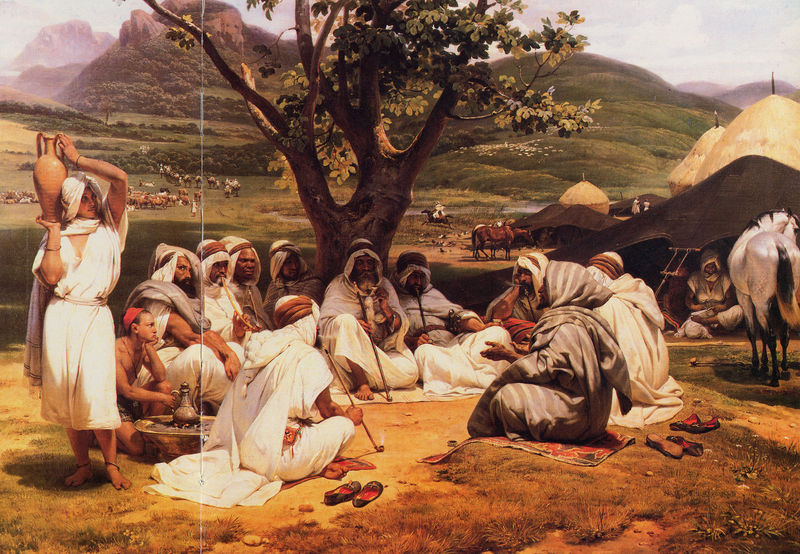
Titel: L'Arabe diseur de contes, Der arabische Geschichtenerzähler
Künstler: Horace Vernet
Standort: London
Institution: Wallace Collection
Schlagwörter: baum, berg, blätter, felsen, gemälde, gruppe, himmel, laub, mann, schatten, wasser, weiß, bäume, frauen, gelb, grün, landschaft, menschen, ocker, sand, sitzen, äste, braun, frau, grau, hintergrund, kleid, licht, männer, orange, schwarz, stroh, dach, gras, gürtel, rot, schleier, tiere, tuch, wiese, gespräch, malerei, teppich, versammlung, bärte, gericht, bibel, falten, tablett, tragen, öl, baumstamm, erde, feld, horizont, häuser, hügel, natur, vieh, weide, hütte, sonne, boden, gewand, mantel, sitzend, tücher, gewänder, genre, kreis, pferd, pferde, reiter, stock, amphore, kanne, krug, vase, reiten, kopfbedeckung, schuhe, lehm, afrika, berge, fels, gebirge, hitze, wüste, dunst, herde, hütten, rast, runde, kopftuch, pfeife, rauchen, gestreift, teppiche, tee, oase, barfuss, neger, schwarze, rinder, orient, orientalisch, erdboden, idyll, heuhaufen, hocken, scheich, schimmel, karaffe, armreif, pantoffel, karg, toga, pfers, umhänge, teekanne, pfeiffe, blaumann, amphora, turban, zuhörer, träger, biblisch, pfeifen, arabien, islam, pantoffeln, araber, marokko, zelt, zelte, sultan, ägypten, lager, wasserträgerin, schneidersitz, tabak, wasserpfeife, sitzung, schue, beratung, rat, rastplatz, beduinen, herden, kaftan, ofer, orientalisme, jurte, tierherde, hommel, berber, feigenbaum, nomade, nomaden, burnus, erzähler, descamps, preife, ögypten, hüttemn, schuhe ausgezogen, himalya, gemeinschaft männer politik freiheit